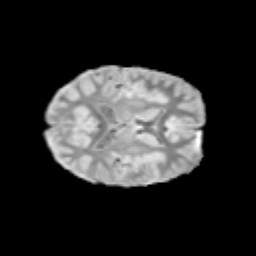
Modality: T2w
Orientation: axial
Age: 12
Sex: male
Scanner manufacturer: siemens
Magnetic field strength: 3 T
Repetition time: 3.8 s
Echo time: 0.07 s